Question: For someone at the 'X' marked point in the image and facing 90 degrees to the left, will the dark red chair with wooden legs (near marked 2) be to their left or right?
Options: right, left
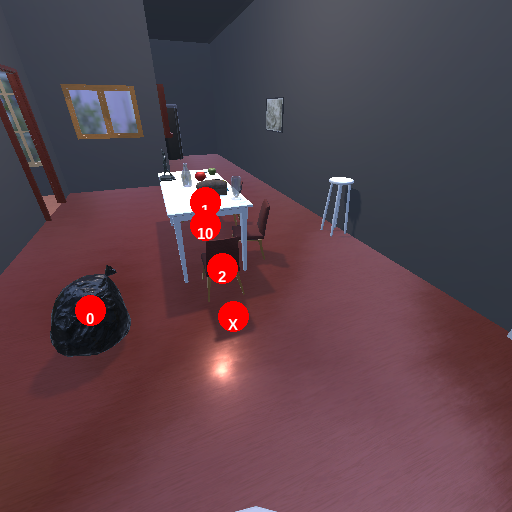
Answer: right